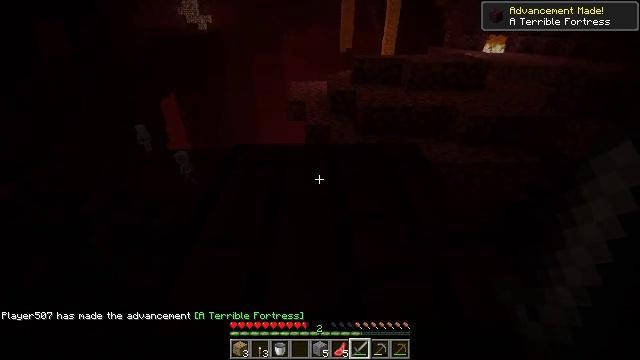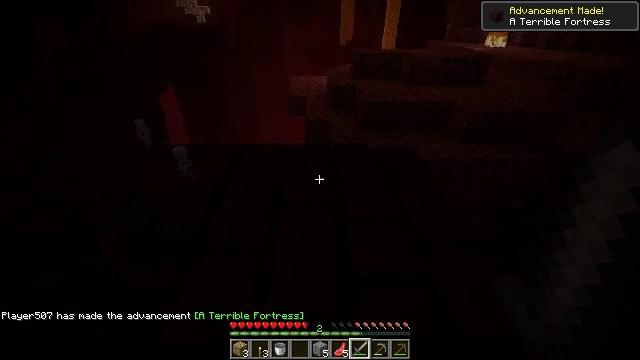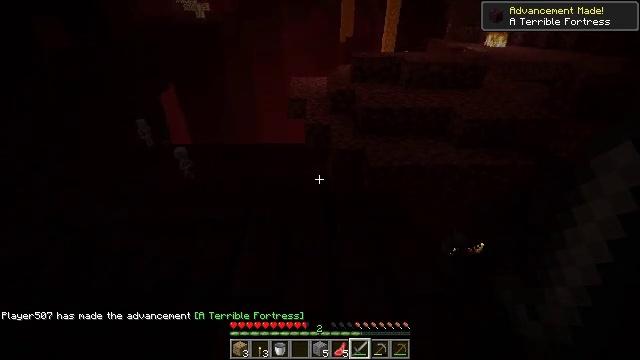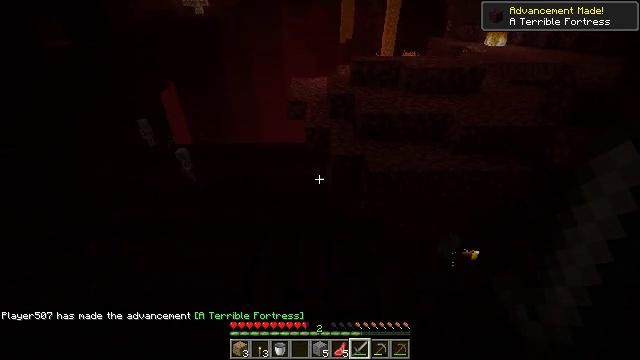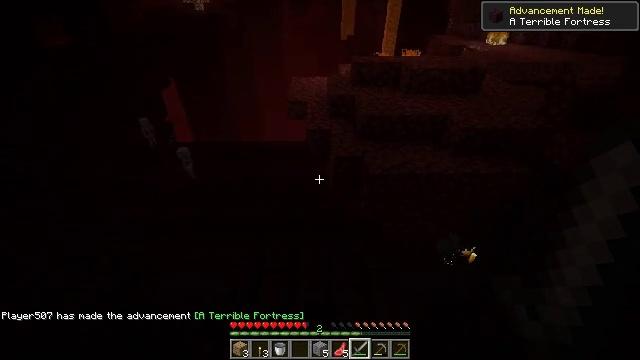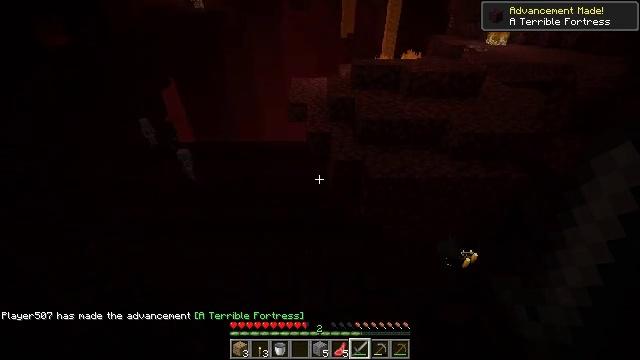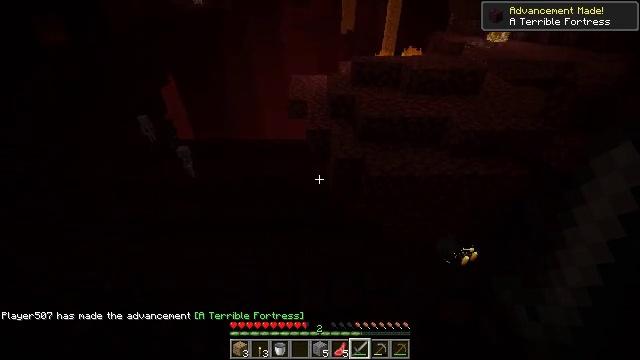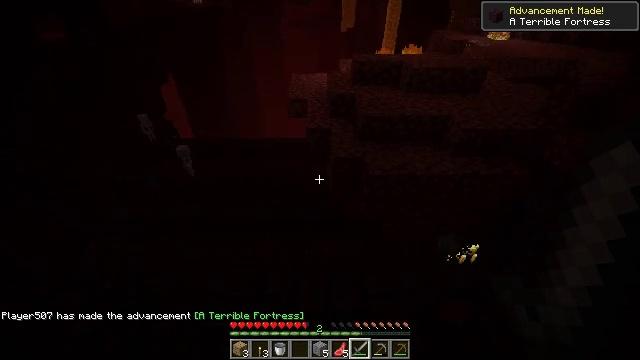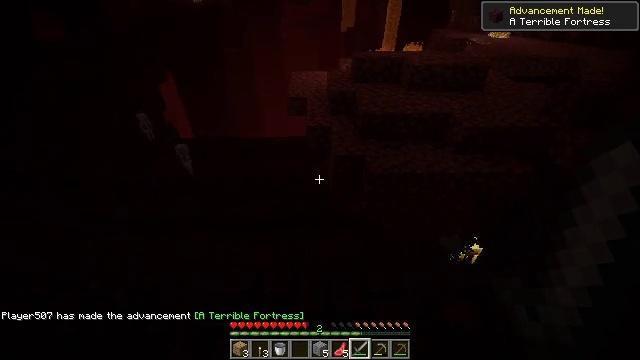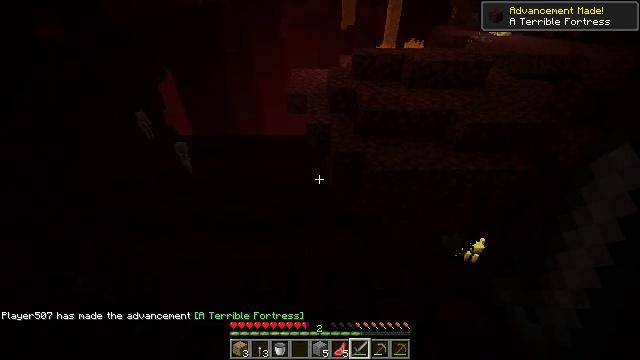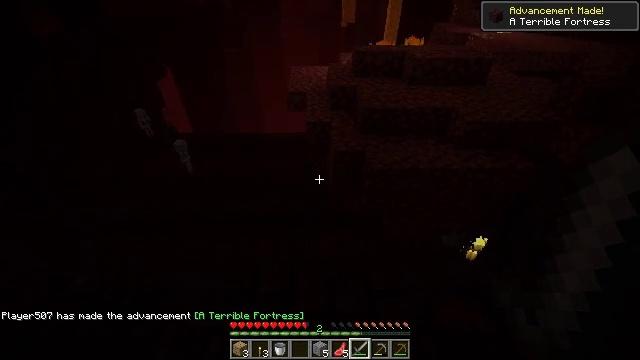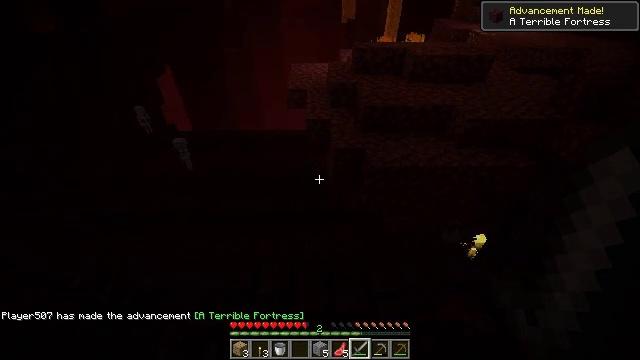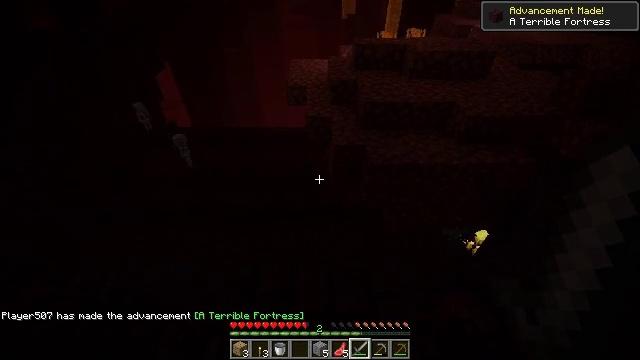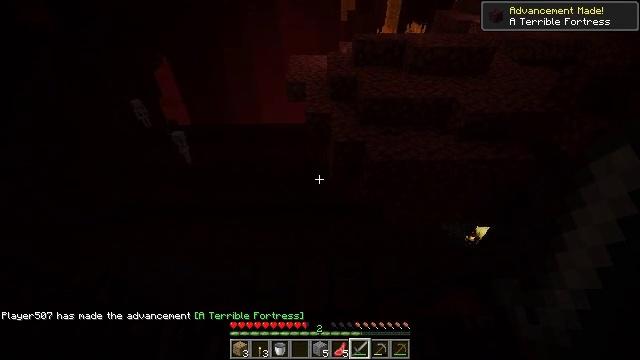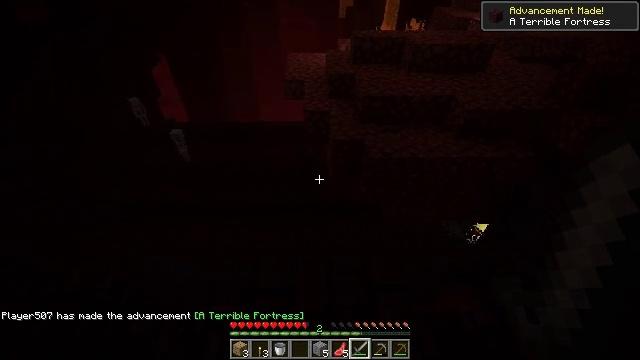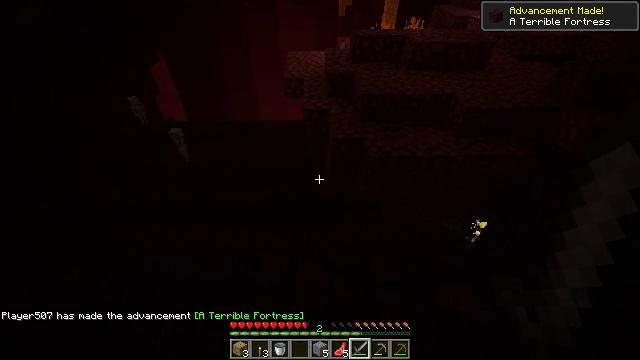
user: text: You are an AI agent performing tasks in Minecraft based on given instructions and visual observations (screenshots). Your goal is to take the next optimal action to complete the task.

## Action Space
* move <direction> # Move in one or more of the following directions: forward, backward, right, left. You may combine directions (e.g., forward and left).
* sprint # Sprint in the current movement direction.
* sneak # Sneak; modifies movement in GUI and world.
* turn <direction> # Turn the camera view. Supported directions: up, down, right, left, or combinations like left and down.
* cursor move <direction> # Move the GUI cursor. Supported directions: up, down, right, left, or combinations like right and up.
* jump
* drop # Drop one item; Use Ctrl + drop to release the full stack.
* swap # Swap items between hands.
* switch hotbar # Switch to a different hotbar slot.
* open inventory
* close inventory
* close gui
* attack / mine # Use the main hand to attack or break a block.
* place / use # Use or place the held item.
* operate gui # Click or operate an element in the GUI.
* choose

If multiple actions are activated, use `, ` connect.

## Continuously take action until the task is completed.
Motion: motion action
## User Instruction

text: Gather some nether bricks.
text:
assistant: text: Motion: move forward, turn down, jump
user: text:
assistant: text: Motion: move forward, turn down, jump
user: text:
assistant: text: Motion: move forward, turn down, jump
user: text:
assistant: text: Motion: move forward, jump
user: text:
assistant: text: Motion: move forward
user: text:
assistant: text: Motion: no_op
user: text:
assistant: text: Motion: no_op
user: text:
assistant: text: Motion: no_op
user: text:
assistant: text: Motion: no_op
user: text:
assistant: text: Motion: no_op
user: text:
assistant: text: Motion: no_op
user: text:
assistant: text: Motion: no_op
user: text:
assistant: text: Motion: no_op
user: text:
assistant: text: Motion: no_op
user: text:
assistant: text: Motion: no_op
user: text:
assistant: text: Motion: no_op
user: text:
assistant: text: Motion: no_op
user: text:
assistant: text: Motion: no_op
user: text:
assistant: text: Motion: no_op
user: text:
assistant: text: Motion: no_op
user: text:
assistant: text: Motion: no_op
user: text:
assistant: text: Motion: no_op
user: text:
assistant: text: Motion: no_op
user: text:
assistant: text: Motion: no_op
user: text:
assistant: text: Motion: no_op
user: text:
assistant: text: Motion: no_op
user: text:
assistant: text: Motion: no_op
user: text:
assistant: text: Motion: no_op
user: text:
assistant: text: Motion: no_op
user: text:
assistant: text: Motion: no_op